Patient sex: M
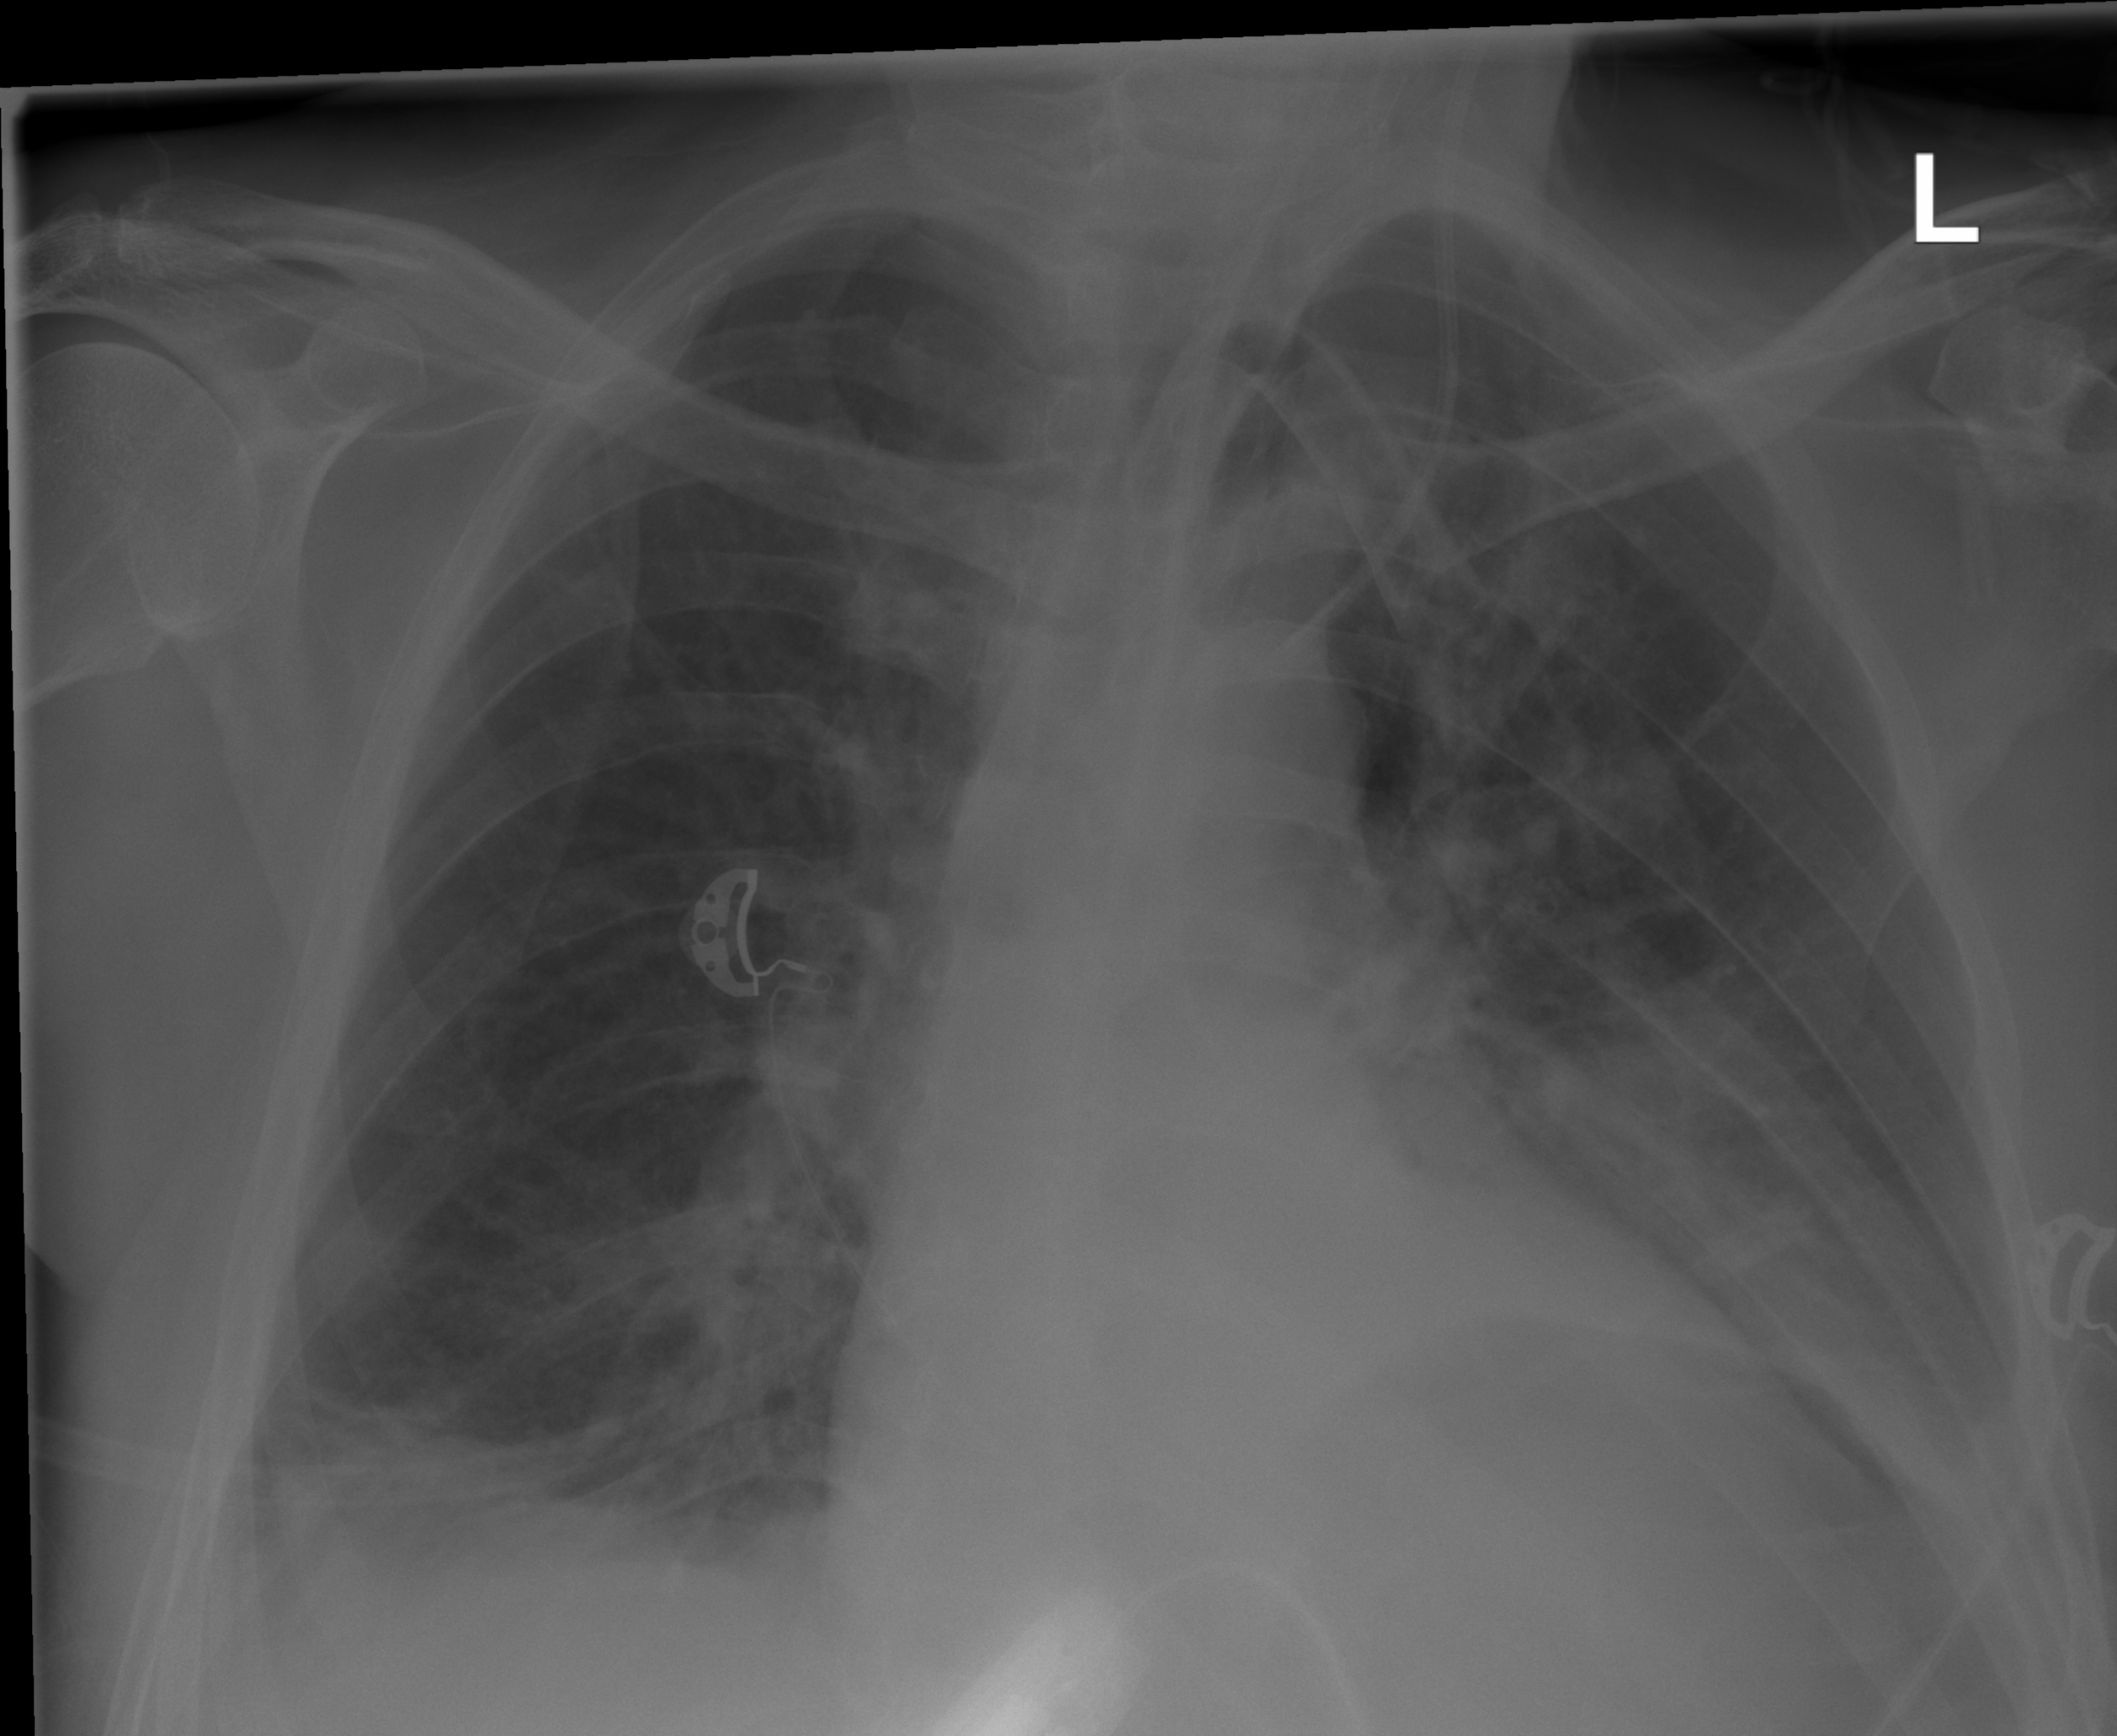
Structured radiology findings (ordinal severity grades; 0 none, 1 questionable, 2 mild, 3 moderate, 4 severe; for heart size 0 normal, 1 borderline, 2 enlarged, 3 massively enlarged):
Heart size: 0
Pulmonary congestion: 0
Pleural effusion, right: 2
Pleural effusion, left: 2
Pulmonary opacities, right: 0
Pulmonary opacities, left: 0
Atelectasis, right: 2
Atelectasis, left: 2